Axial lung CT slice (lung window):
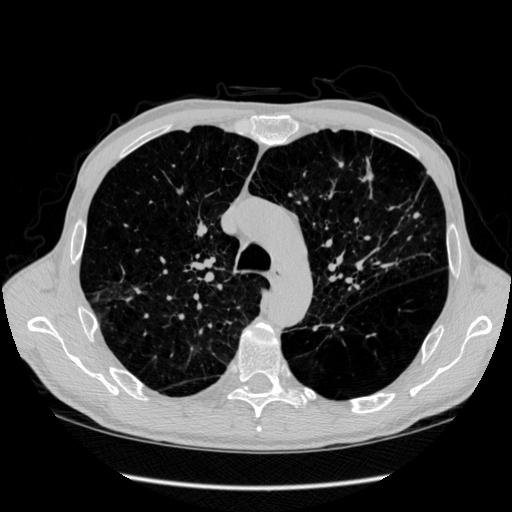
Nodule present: yes
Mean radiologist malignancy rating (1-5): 4